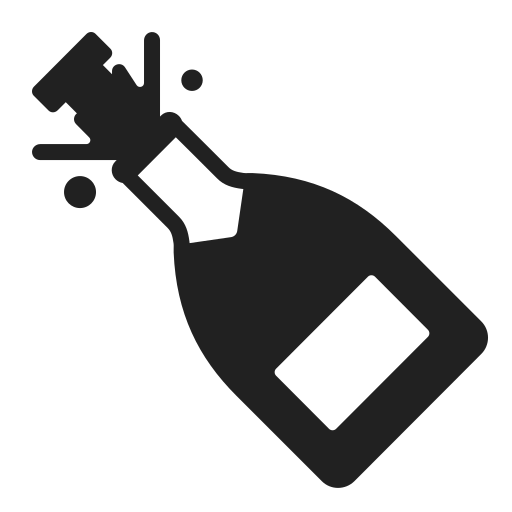
bottle with popping cork high contrast